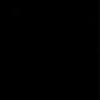
Label: dusty